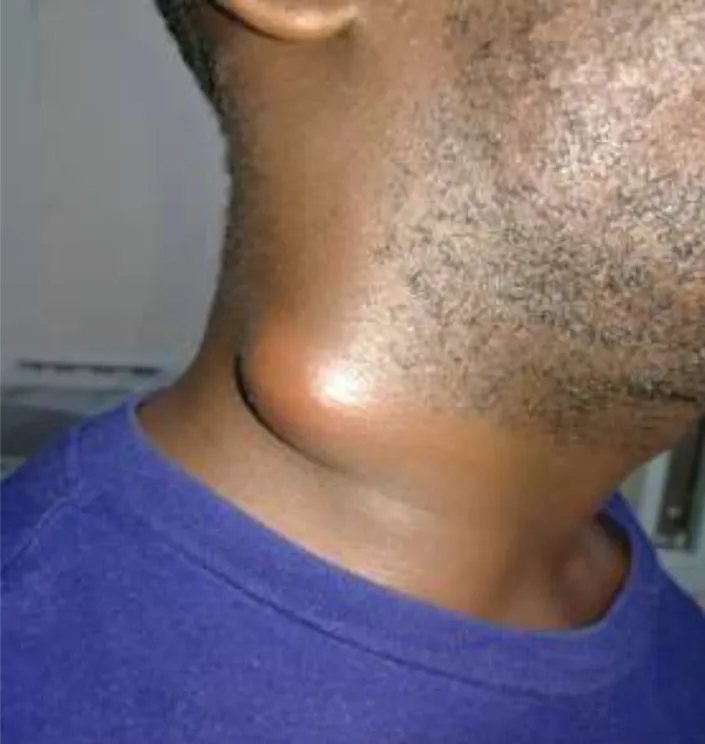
Patient with right-sided neck swelling.
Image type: medical_photograph (other_medical_photograph)